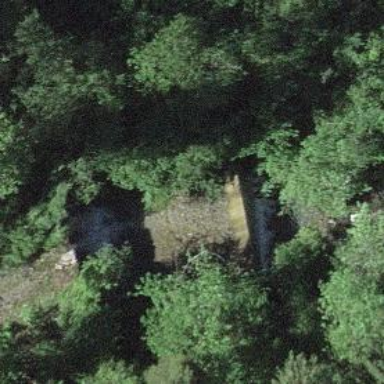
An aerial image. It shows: Check dam beside retaining wall.